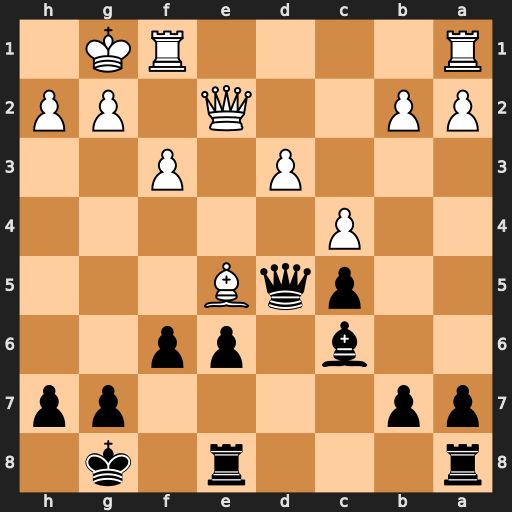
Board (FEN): r3r1k1/pp4pp/2b1pp2/2pqB3/2P5/3P1P2/PP2Q1PP/R4RK1
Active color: b
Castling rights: -
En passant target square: -
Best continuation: Qxe5 Qxe5 fxe5